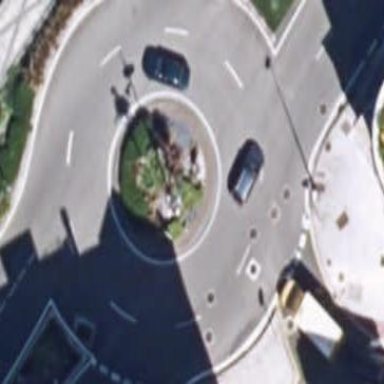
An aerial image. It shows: Roundabout on trunk highway.